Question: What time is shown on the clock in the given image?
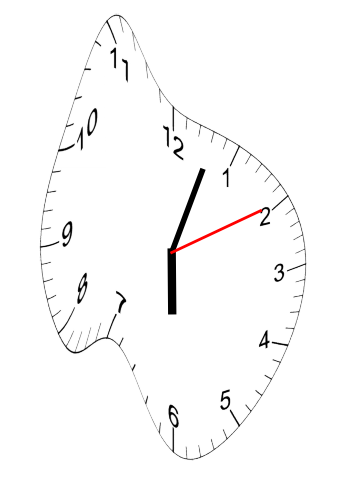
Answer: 06:03:10